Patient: sex F, age 80
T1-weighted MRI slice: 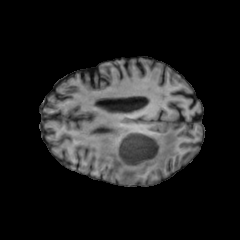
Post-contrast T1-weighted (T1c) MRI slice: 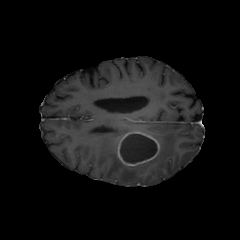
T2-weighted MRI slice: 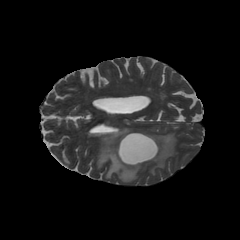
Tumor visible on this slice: yes
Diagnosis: Glioblastoma, IDH-wildtype
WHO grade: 4